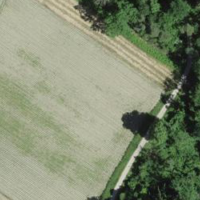
EUNIS habitat code: 52
Species observed at this site:
Clematis vitalba